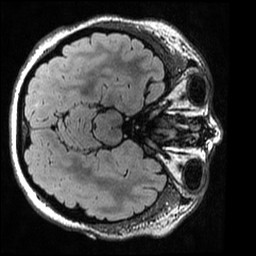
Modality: T2w
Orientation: axial
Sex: female
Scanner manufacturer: ge
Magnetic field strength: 3 T
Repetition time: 6 s
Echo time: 0.1285 s